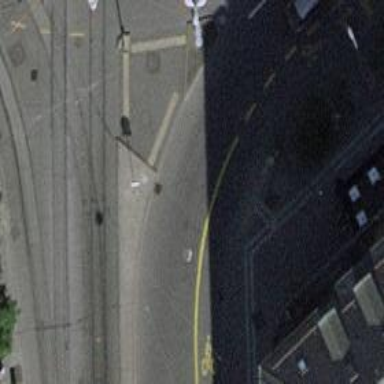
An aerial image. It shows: Road crossing with traffic signals.